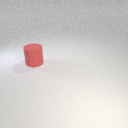
large red rubber cylinder